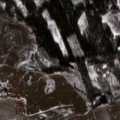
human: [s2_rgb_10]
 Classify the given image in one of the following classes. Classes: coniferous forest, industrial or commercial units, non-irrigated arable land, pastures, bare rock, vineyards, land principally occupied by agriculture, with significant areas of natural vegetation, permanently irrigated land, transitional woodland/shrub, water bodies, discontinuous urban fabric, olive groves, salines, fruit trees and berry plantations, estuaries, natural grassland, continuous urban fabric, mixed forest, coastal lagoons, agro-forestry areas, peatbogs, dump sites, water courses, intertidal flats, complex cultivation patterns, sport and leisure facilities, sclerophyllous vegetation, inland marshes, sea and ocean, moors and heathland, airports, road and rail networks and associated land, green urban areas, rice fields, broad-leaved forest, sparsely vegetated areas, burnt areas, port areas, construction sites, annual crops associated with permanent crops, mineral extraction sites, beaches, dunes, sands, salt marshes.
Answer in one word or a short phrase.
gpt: non-irrigated arable land, pastures, broad-leaved forest, mixed forest, transitional woodland/shrub